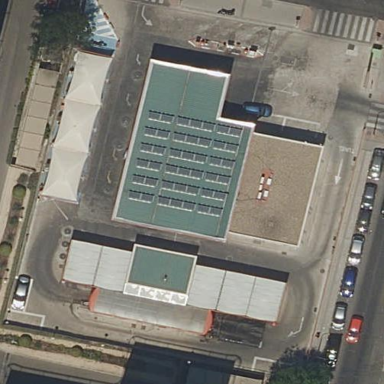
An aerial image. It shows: Fuel station.